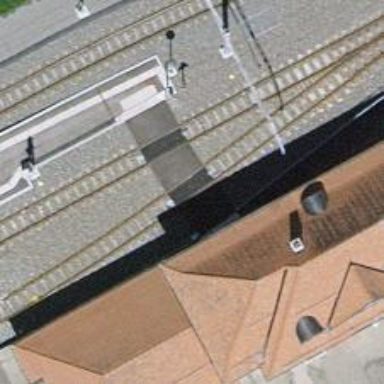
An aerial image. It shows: Narrow-gauge railway with electrified tracks using contact line. Located in service yard with one track.